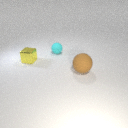
large brown rubber sphere to the right of small cyan rubber sphere